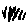
Label: cat